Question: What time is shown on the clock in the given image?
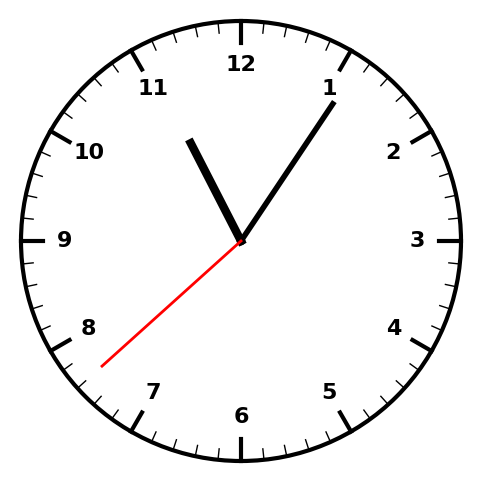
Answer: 11:05:38